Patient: sex F, age 26
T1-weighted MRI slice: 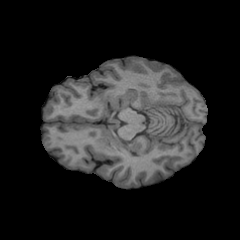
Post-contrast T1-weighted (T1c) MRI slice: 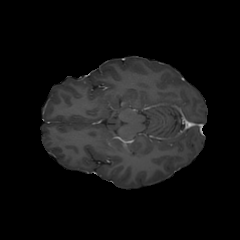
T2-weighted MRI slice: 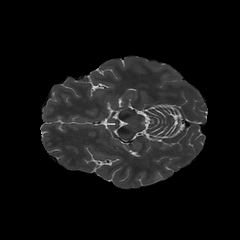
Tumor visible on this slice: no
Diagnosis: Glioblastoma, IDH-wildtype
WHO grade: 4